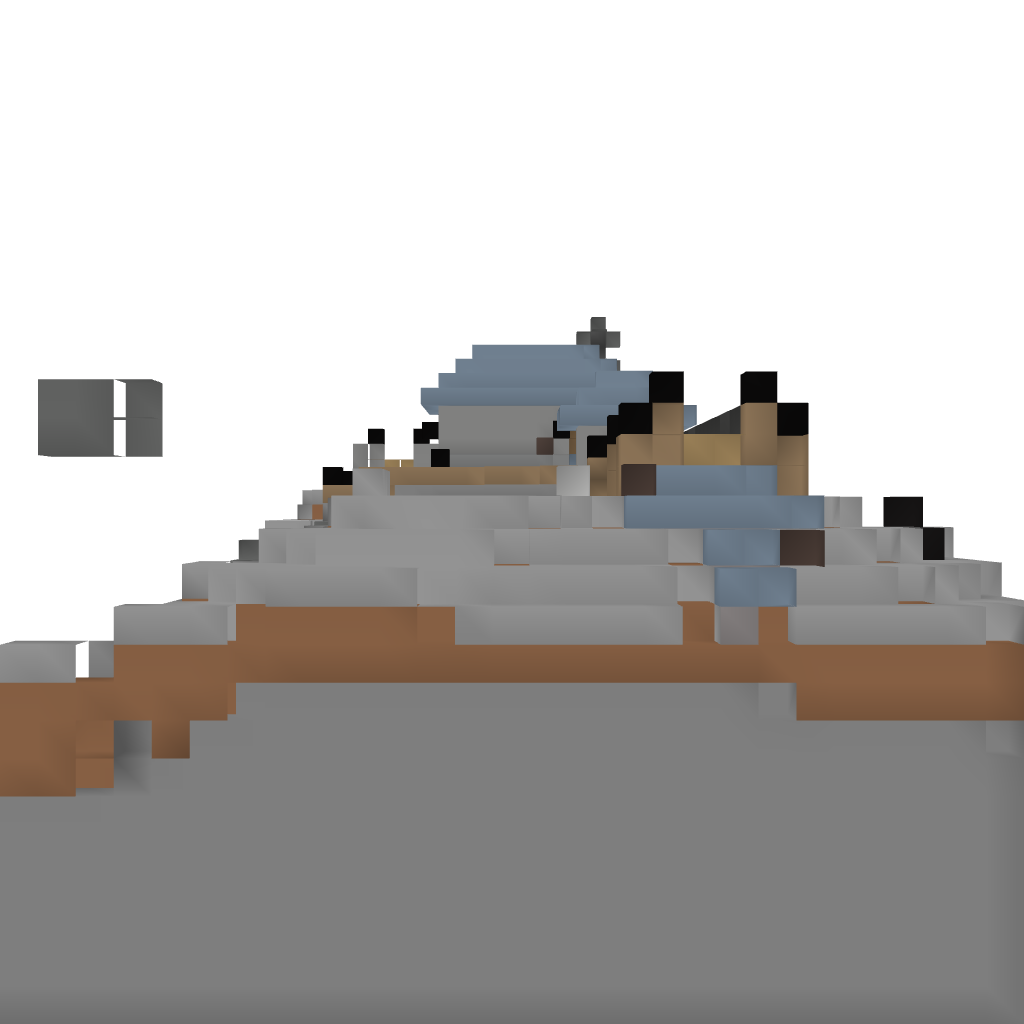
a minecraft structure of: Kilom Bridge